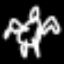
Label: angel